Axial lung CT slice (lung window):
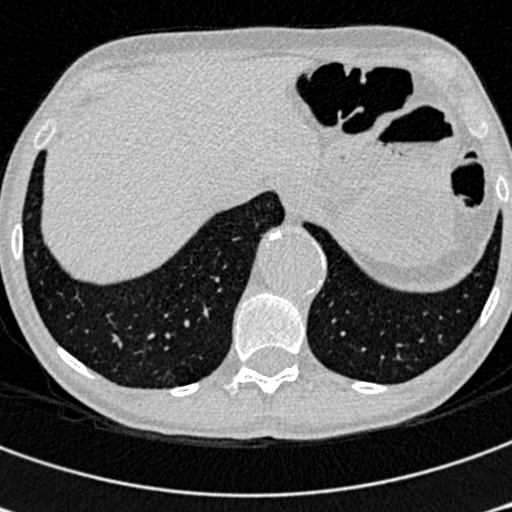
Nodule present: no